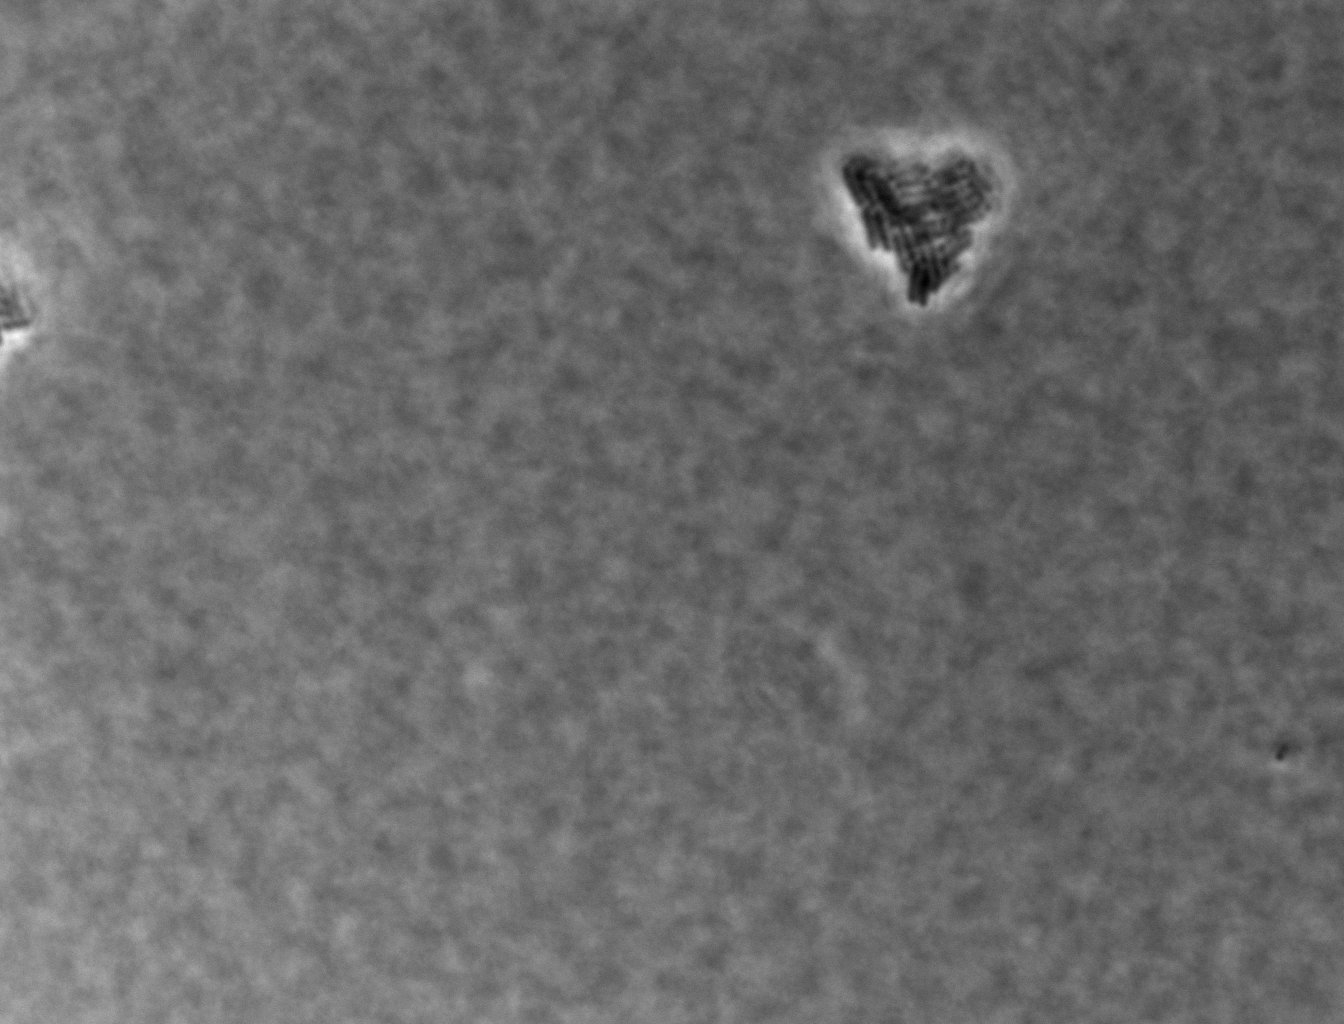
Defocused phase contrast microscopy, 60x objective, 3 h incubation